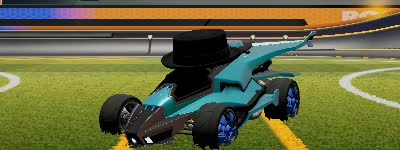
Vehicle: aftershock